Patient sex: F
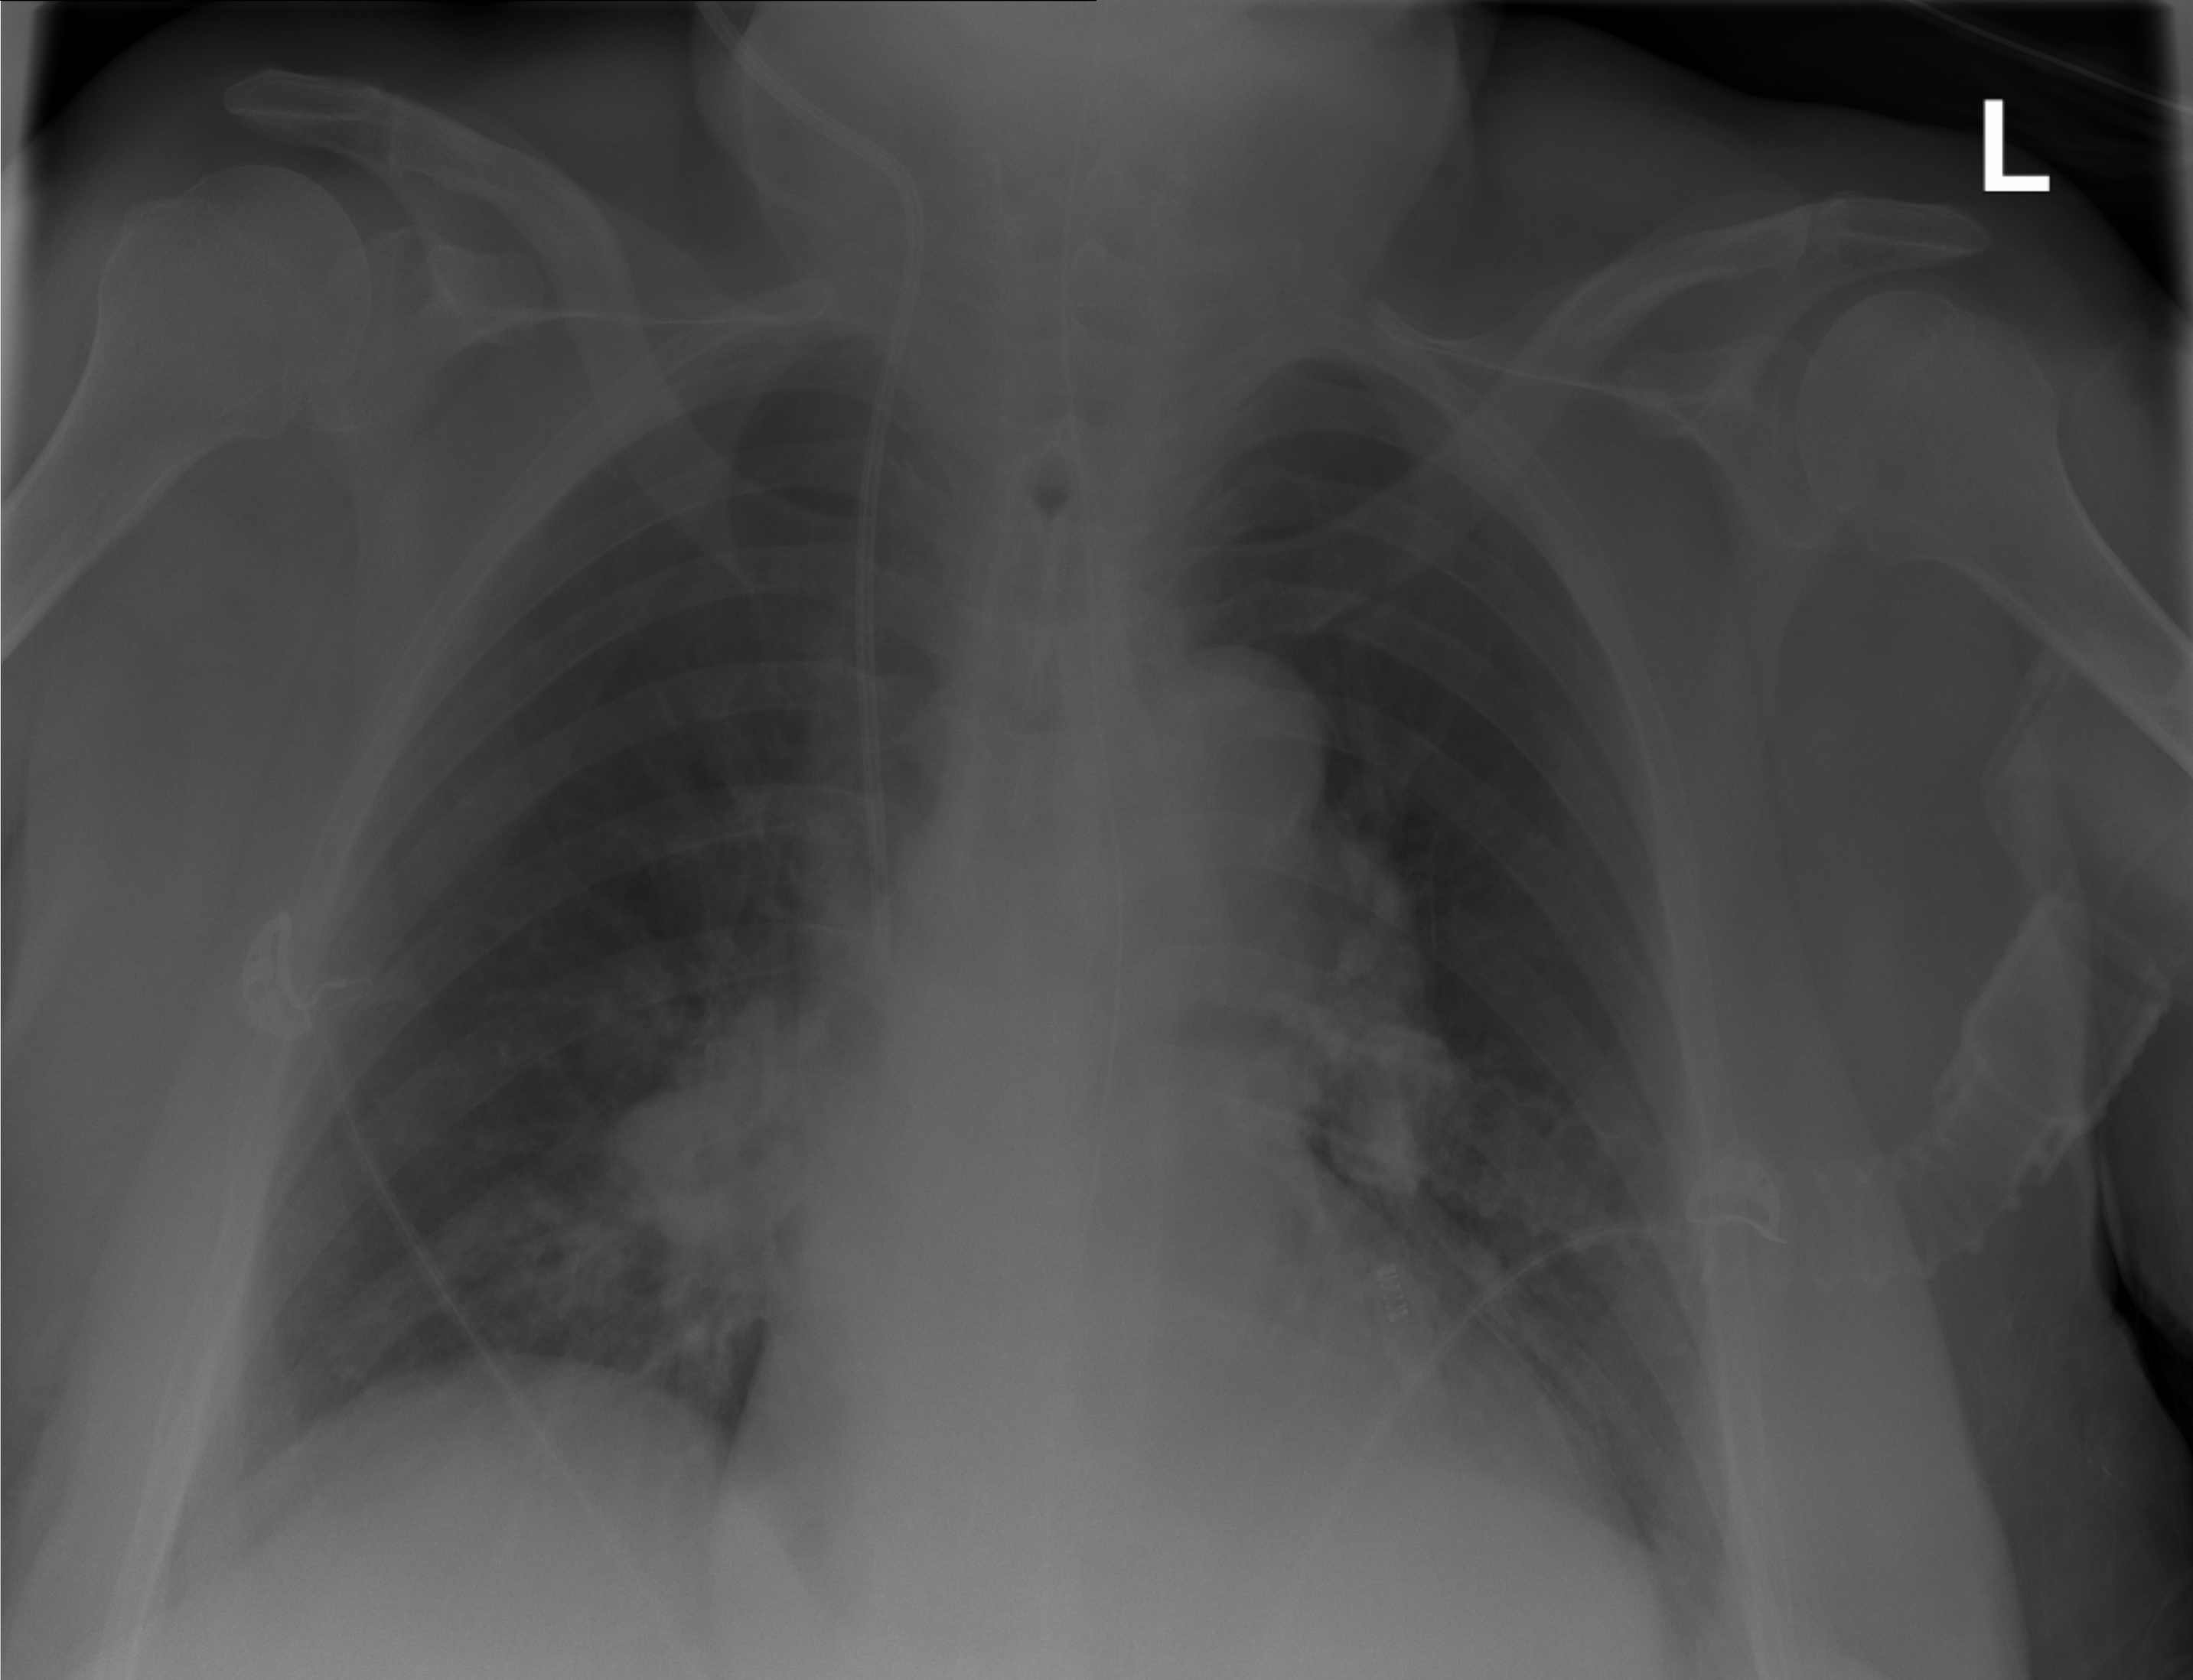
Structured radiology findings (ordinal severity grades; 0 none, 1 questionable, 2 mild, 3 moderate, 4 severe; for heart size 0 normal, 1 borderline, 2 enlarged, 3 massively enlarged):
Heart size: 0
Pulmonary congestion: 2
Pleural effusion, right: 0
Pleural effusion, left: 0
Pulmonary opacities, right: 0
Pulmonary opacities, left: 0
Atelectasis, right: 0
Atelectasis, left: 0